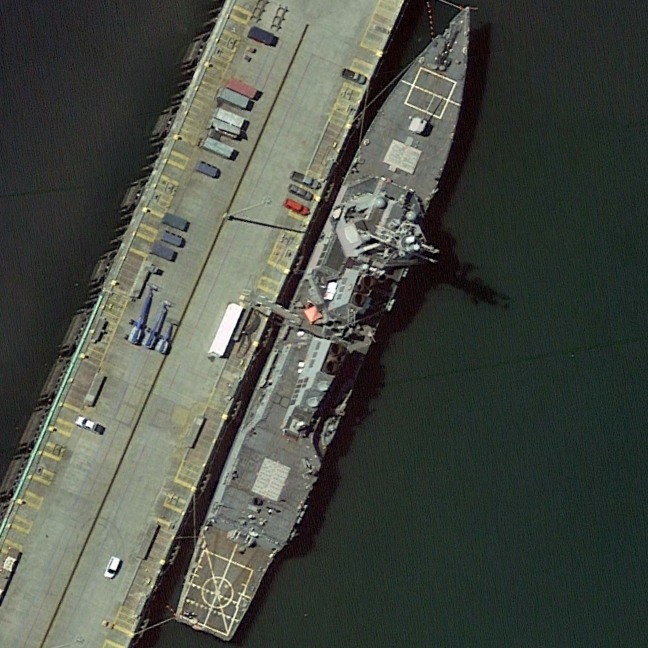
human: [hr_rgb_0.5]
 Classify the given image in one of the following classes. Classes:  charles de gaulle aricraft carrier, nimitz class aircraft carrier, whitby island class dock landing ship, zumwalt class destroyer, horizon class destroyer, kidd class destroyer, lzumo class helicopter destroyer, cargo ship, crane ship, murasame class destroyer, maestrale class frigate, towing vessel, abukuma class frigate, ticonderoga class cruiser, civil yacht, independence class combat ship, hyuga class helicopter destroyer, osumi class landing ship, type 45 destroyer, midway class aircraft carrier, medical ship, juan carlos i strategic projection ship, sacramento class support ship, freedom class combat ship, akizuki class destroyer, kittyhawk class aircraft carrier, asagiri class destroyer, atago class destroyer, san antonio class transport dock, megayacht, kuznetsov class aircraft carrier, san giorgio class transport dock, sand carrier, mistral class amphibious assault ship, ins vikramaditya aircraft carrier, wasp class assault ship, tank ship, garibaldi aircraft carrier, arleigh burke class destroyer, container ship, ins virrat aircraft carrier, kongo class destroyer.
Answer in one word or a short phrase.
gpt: Arleigh Burke class destroyer